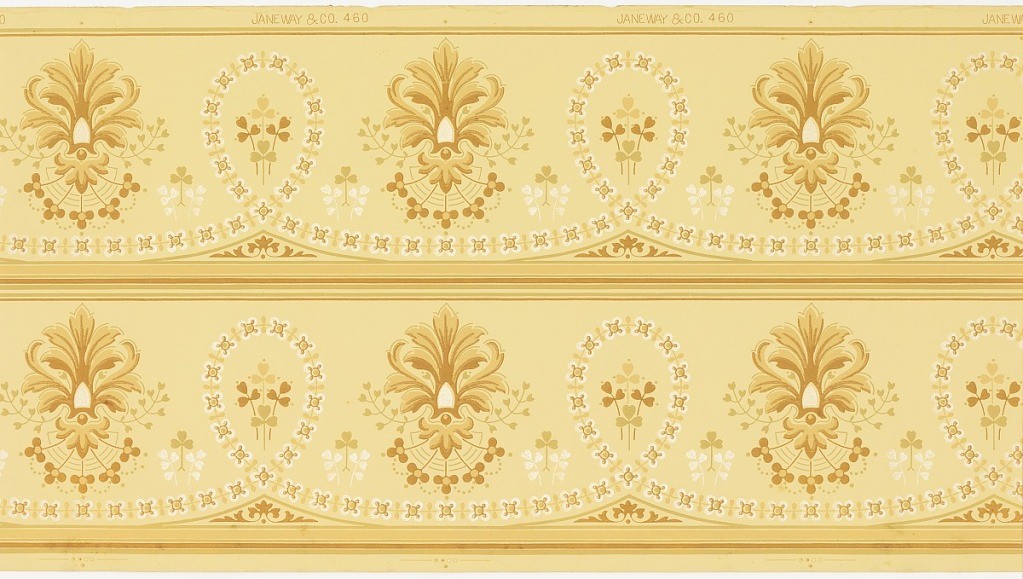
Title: Frieze
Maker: Janeway & Co. Inc., New Brunswick, New Jersey, 1848 - 1914
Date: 1905–1915
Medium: Machine-printed paper, liquid mica
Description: Border printed two across. Large floral medallions between vining floral loops inside which are four shamrocks/clovers. Bottom has striping and foliate designs. Yellow-beige ground. Printed in green, brown, tan and white liquid mica. Printed in selvedge "Janeway & Co. 460"